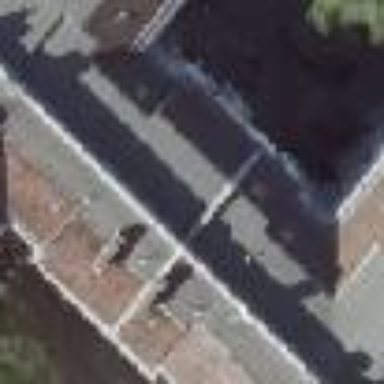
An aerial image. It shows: Saltbox-roofed apartment building.